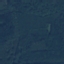
Land use / land cover: Forest